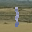
Label: 1